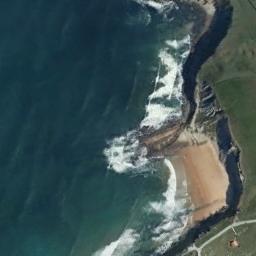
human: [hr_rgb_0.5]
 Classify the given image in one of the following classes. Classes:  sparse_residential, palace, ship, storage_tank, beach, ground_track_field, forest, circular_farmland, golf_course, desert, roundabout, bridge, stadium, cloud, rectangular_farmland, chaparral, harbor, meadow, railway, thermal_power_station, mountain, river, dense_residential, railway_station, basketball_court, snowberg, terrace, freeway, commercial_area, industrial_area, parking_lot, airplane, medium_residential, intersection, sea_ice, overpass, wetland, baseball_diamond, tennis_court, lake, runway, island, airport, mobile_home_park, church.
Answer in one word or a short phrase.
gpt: beach